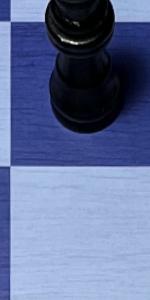
Label: Empty